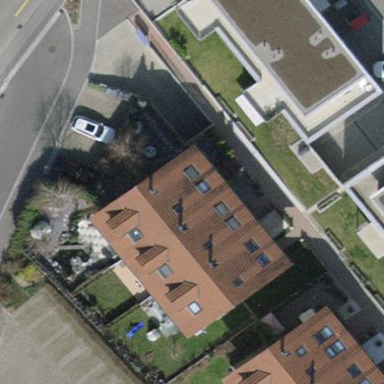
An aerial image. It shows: Terrace building.